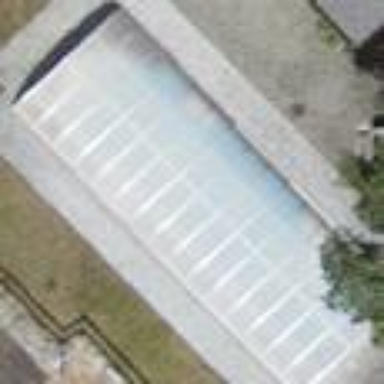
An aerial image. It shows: Swimming pool located in leisure land.